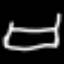
Label: bed